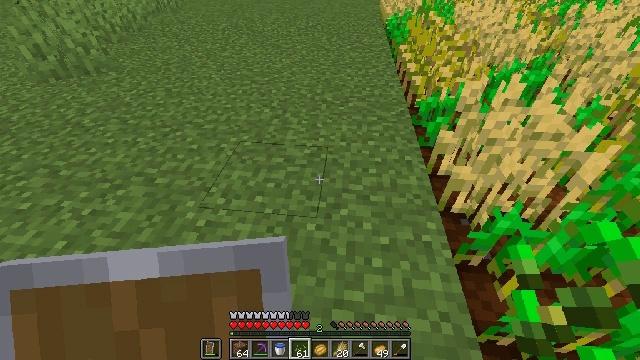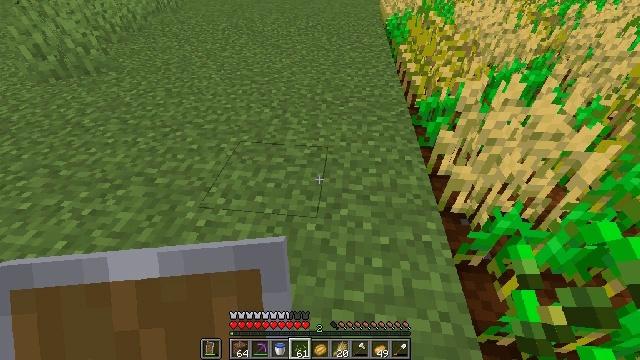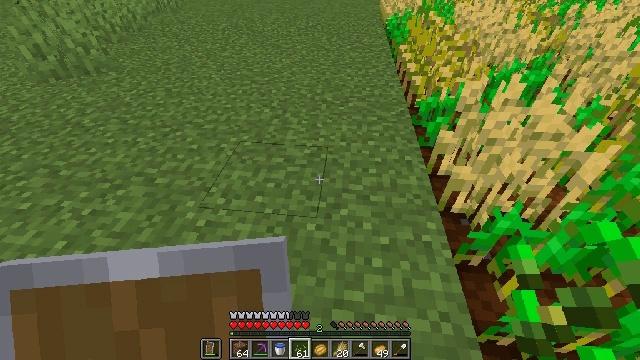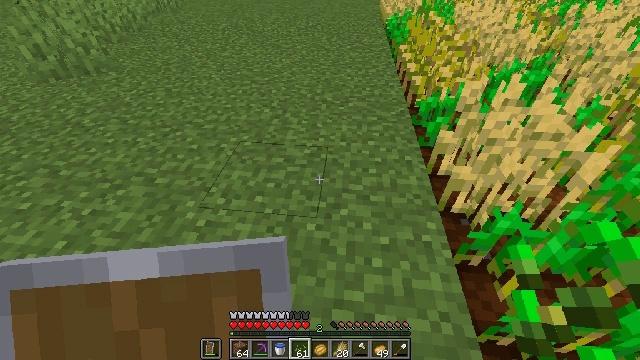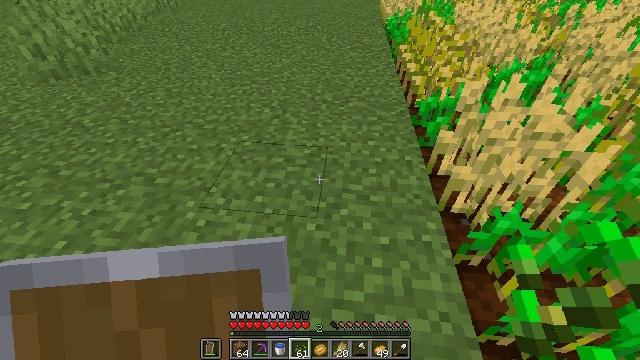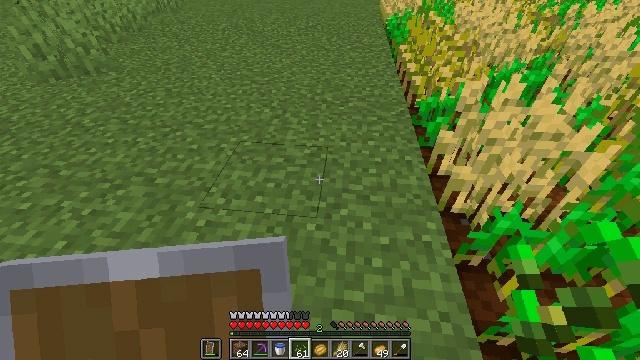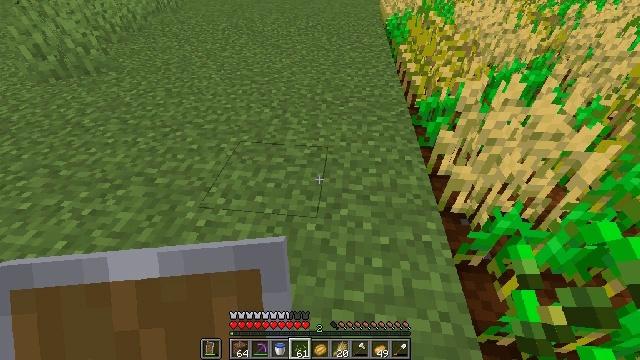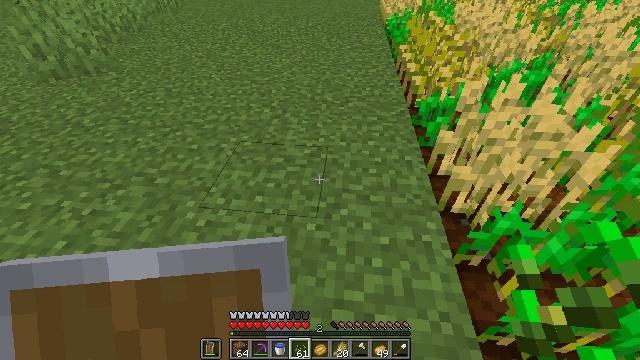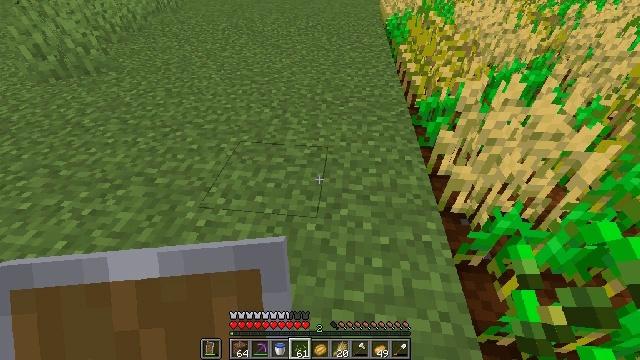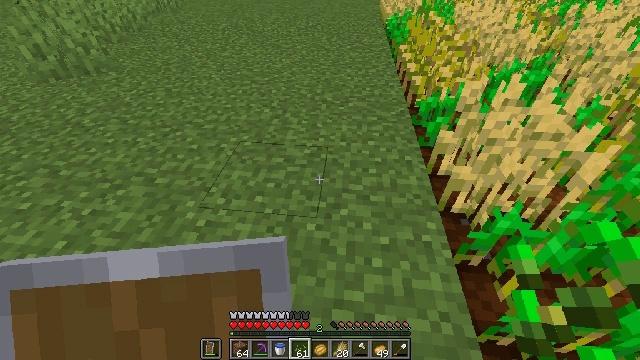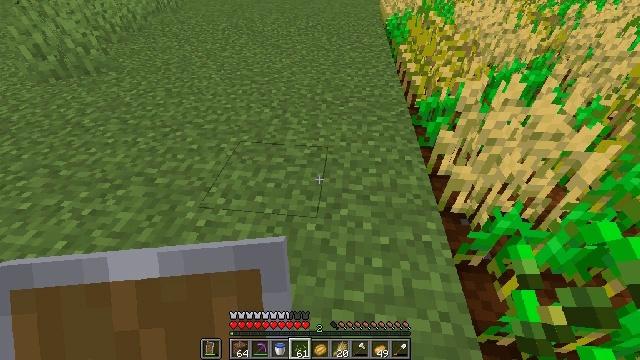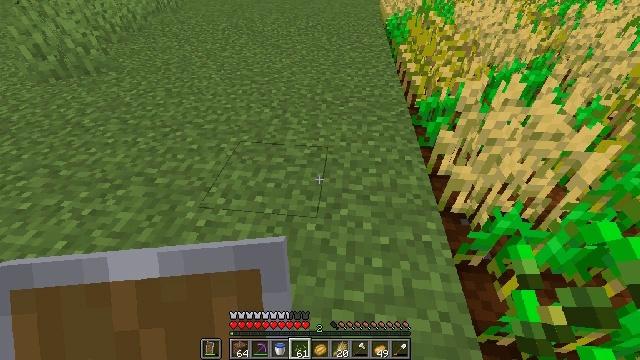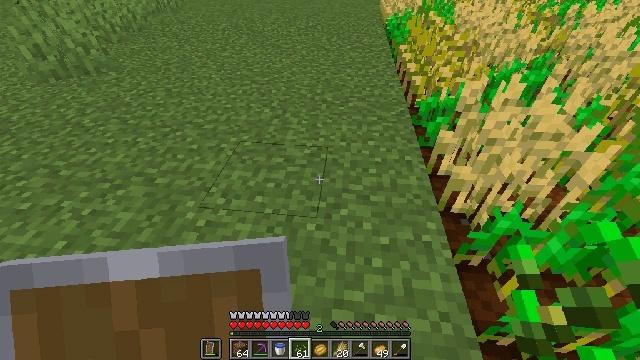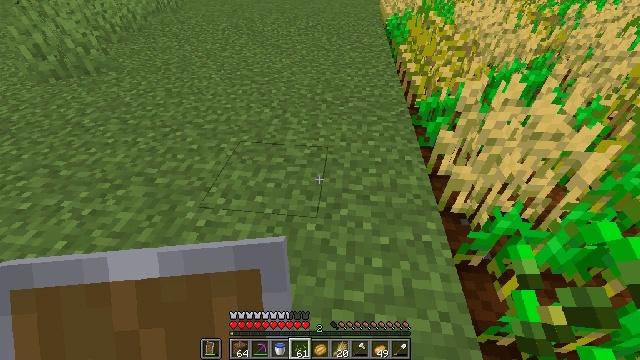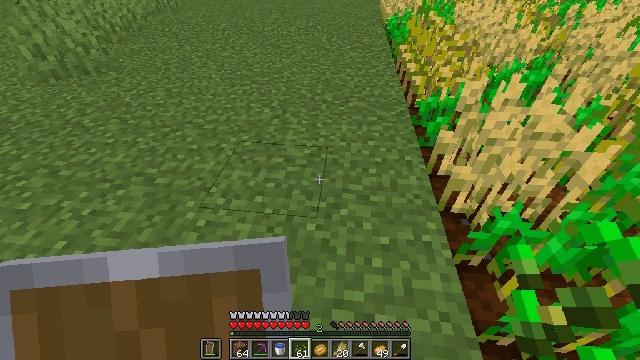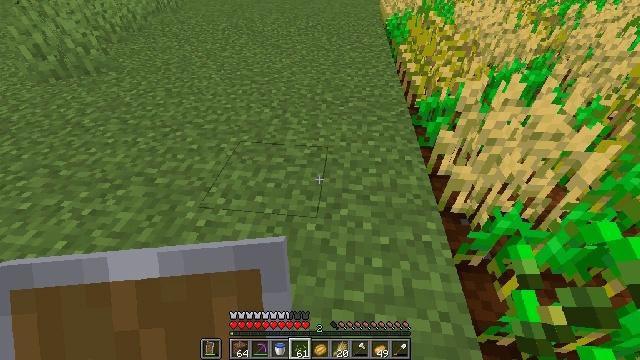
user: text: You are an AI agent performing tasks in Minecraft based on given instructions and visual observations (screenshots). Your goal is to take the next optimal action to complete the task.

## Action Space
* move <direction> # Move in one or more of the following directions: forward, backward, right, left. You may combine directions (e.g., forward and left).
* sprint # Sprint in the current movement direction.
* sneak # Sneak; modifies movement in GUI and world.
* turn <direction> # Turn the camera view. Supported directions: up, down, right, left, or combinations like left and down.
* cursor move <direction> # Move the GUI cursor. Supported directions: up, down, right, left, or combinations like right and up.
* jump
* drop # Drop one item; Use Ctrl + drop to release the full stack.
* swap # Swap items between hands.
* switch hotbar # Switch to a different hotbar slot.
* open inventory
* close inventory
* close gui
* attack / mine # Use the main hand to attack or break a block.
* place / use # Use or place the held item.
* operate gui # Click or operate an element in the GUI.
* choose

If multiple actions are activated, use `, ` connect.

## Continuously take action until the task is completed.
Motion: motion action
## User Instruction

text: Get wheat from the farmland.
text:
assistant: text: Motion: no_op
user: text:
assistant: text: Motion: no_op
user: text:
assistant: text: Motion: no_op
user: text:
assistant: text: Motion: no_op
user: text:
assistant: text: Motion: no_op
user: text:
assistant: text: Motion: no_op
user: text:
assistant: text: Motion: no_op
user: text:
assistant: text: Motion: no_op
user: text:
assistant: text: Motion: no_op
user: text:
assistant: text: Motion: no_op
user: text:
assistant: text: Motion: no_op
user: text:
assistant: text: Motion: no_op
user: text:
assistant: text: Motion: no_op
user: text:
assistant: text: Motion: no_op
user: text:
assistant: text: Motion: no_op
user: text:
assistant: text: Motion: no_op
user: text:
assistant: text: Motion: no_op
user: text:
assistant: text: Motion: no_op
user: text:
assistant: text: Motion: no_op
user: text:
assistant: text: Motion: no_op
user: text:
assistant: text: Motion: no_op
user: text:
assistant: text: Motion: no_op
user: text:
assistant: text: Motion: no_op
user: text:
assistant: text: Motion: no_op
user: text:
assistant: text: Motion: no_op
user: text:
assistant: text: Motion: no_op
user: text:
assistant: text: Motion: no_op
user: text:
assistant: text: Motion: no_op
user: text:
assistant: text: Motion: no_op
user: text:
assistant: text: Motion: no_op